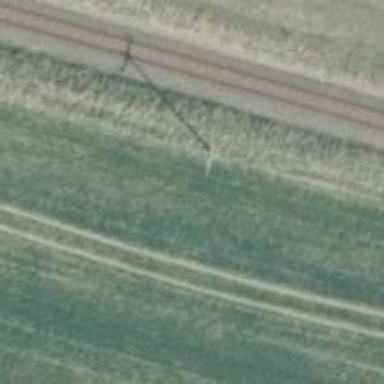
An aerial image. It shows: Power pole.